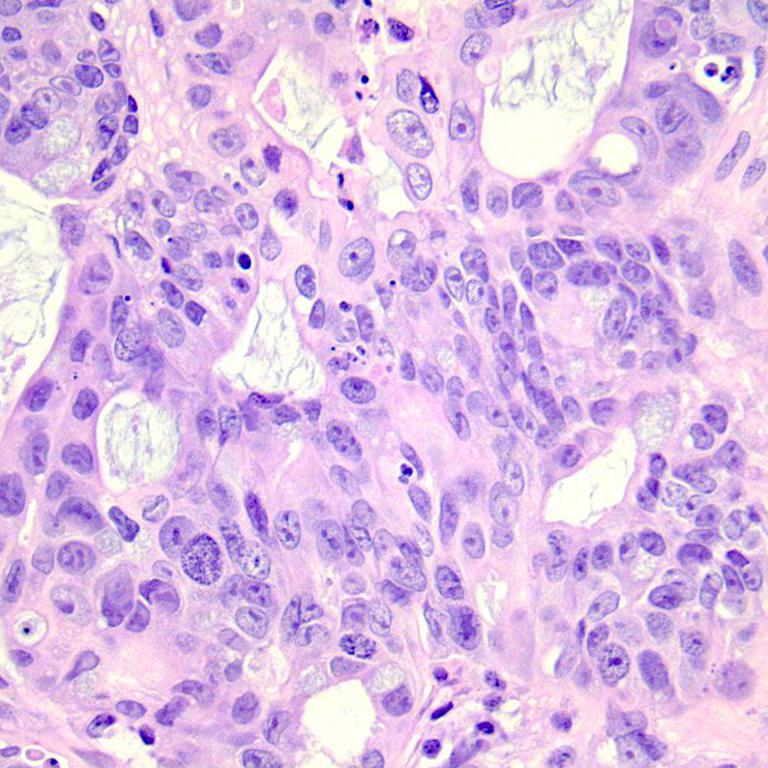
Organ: colon
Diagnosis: adenocarcinomas